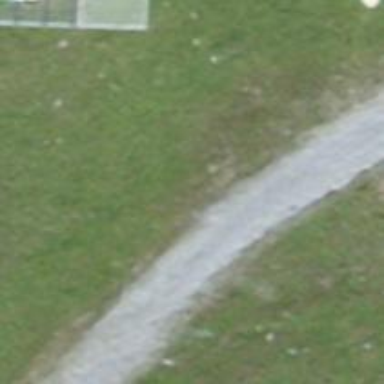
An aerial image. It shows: Gravel track with grade2 quality.